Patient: sex F, age 31
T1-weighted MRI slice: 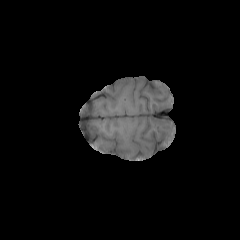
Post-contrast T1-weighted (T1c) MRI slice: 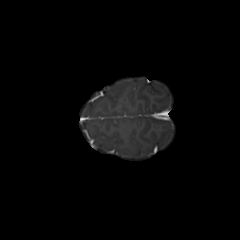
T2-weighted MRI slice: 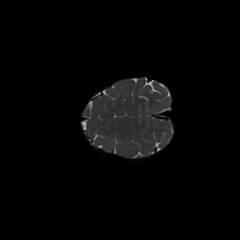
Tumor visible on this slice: no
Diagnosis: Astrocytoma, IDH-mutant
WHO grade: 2